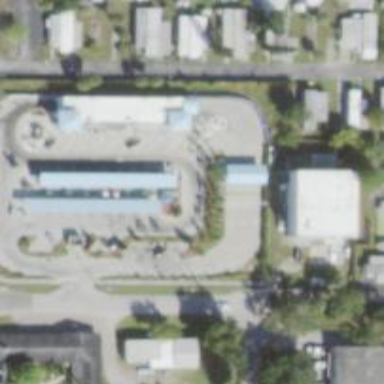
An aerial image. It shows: Car wash facility.